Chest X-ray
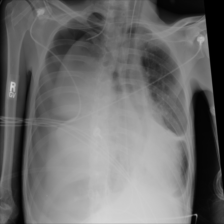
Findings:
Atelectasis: negative
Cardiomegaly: negative
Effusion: negative
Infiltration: negative
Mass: negative
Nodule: negative
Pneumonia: negative
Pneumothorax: positive
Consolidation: negative
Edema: negative
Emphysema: negative
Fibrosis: negative
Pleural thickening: negative
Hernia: negative